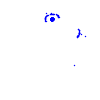
Particle: electron